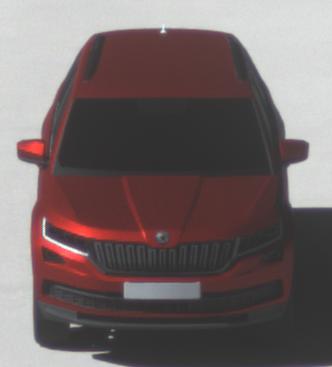
Make: Skoda
Model: Kodiaq 1.4 TSI
Detailed model: Kodiaq
Model produced from: 2017/03
Model produced until: 2018/05
Doors: 5
Color: red
Road condition: dry road
Daytime: midday
Contrast: high contrast